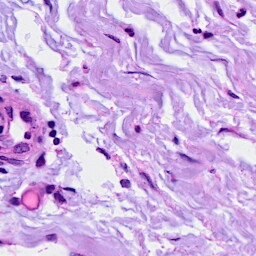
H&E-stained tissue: Breast